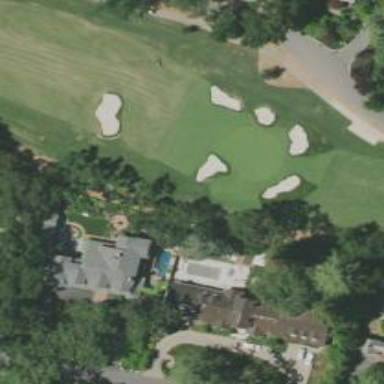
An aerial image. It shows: Golf hole.